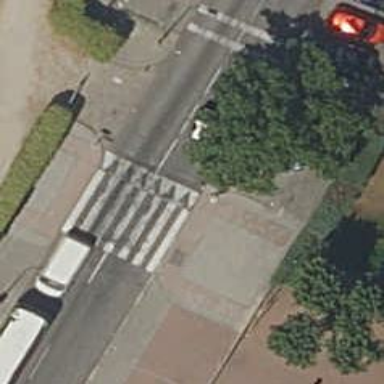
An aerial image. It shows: Marked crossing with traffic-calming table.